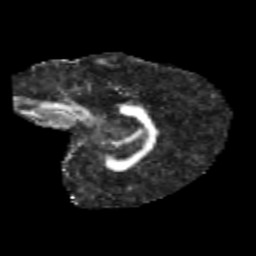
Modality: FA
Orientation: sagittal
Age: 11
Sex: male
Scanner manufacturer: siemens
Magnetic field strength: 3 T
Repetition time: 3.8 s
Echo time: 0.07 s